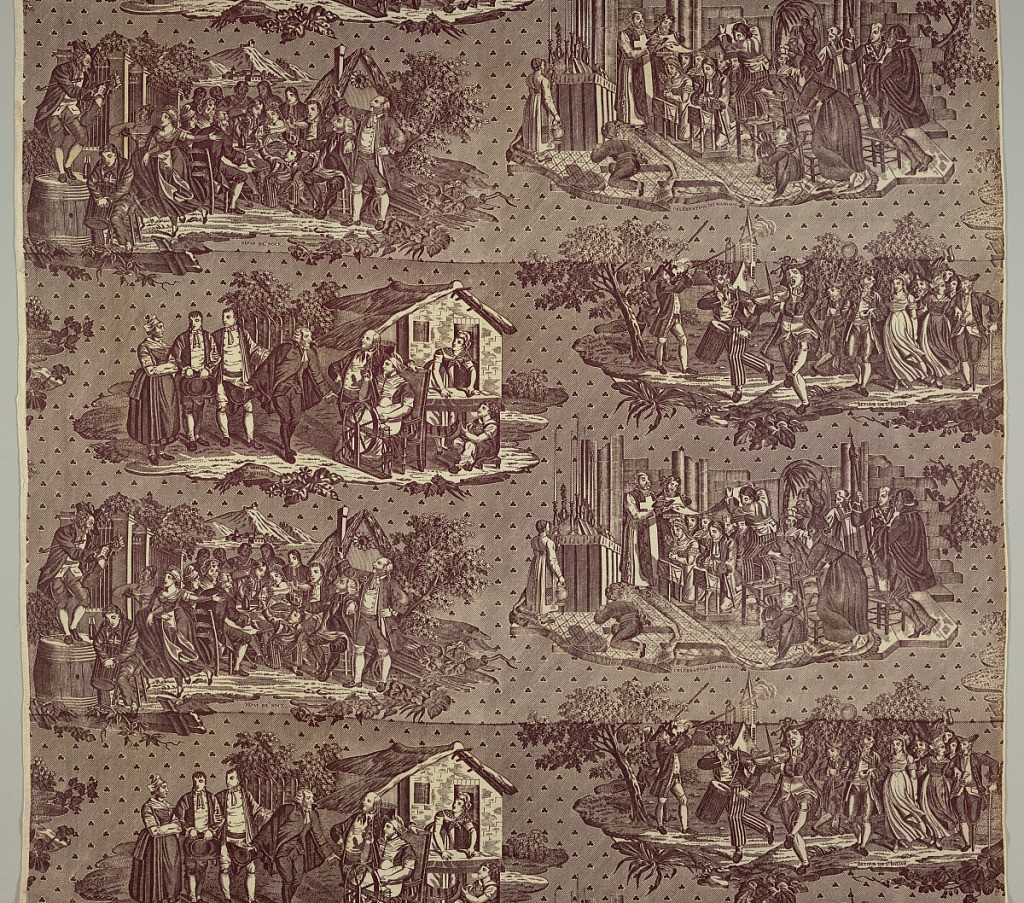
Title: The Village Marriage
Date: ca. 1820
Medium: Printed by engraved plate on cotton plain weave.
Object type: Textile
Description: Four scenes, captioned in French, illustrating courtship and marriage. In purple on white.